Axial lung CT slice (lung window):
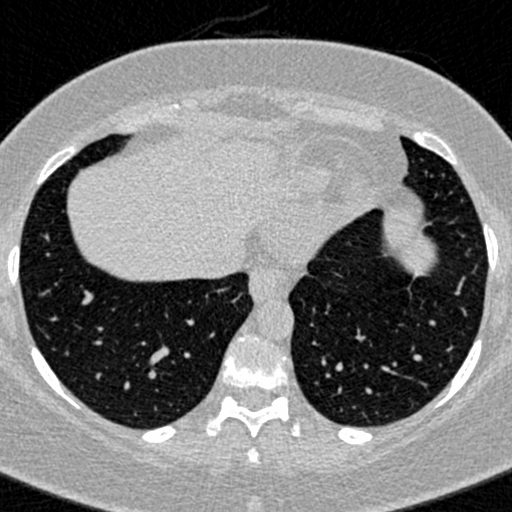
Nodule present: no